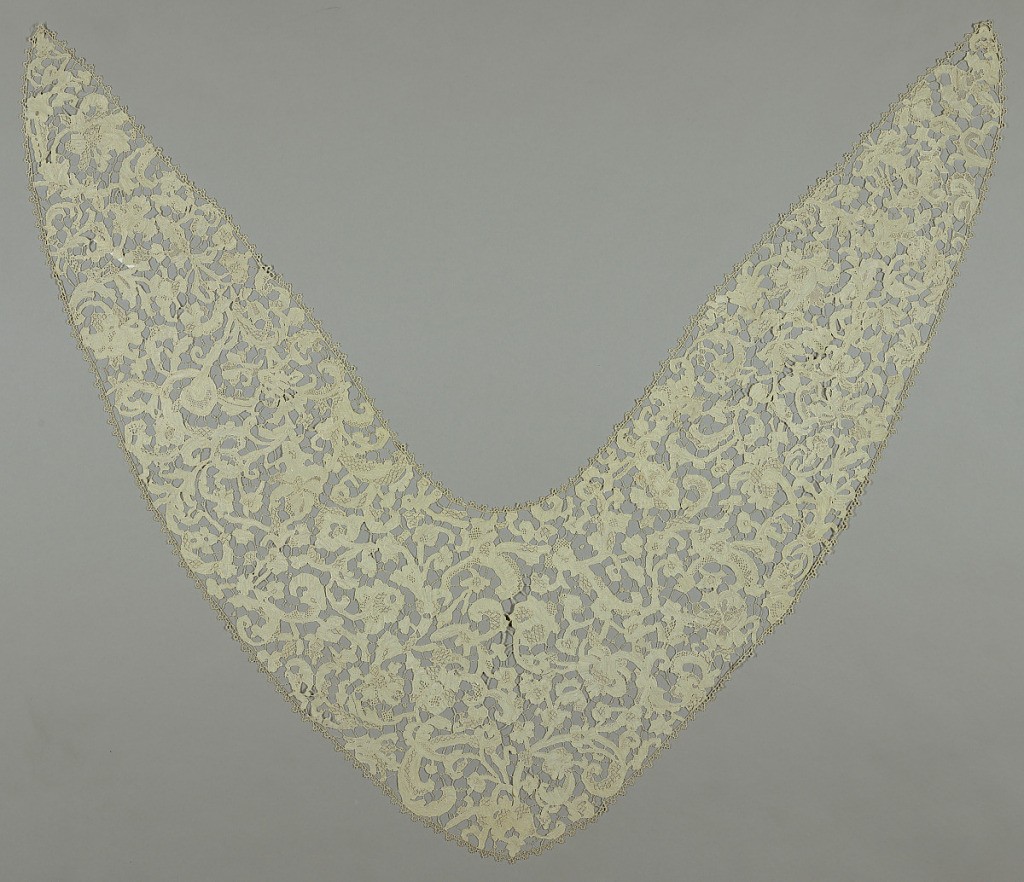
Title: Collar
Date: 17th century
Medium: linen Technique: needle lace
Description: Collar of Plat Point de Venise worked in large-scale design of flowers and leaves. Narrow edge of needle lace.